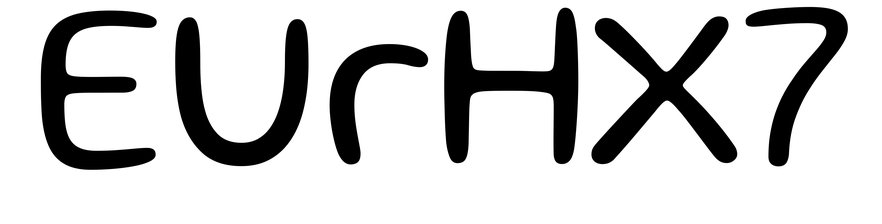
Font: Gluten_Light